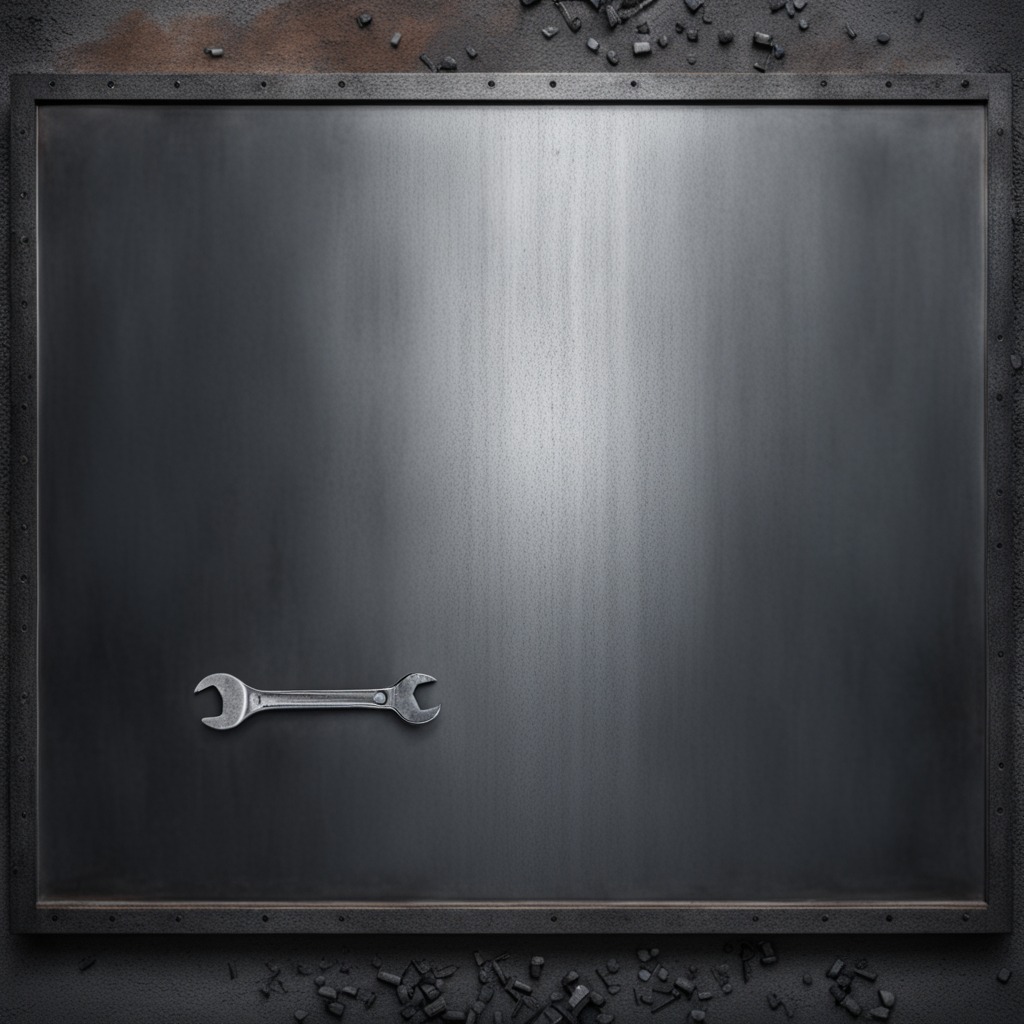
An wrench is lying on a cold steel table in a mining workshop.